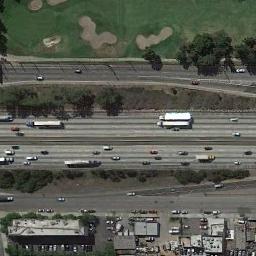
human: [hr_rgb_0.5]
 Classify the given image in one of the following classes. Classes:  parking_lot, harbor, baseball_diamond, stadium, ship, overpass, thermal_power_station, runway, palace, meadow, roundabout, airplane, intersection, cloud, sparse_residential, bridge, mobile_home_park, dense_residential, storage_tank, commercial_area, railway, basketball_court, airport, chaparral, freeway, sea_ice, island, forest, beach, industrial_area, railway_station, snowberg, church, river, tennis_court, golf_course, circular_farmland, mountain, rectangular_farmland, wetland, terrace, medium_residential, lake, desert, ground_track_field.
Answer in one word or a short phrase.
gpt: freeway